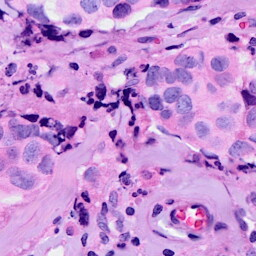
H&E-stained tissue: Breast